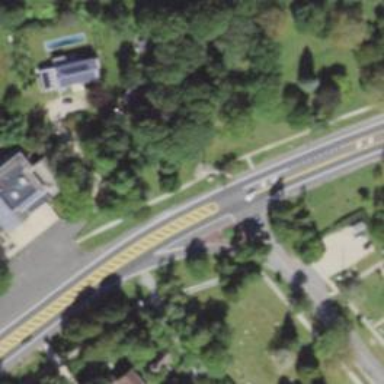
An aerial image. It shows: Tertiary_link road with asphalt surface.